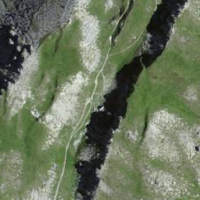
EUNIS habitat code: 31
Species observed at this site:
Hedysarum hedysaroides
Silene acaulis
Dryas octopetala